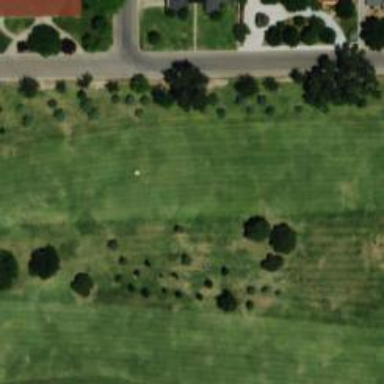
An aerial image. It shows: View of golf hole.